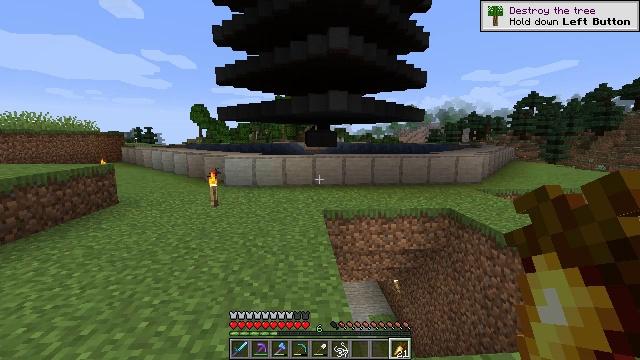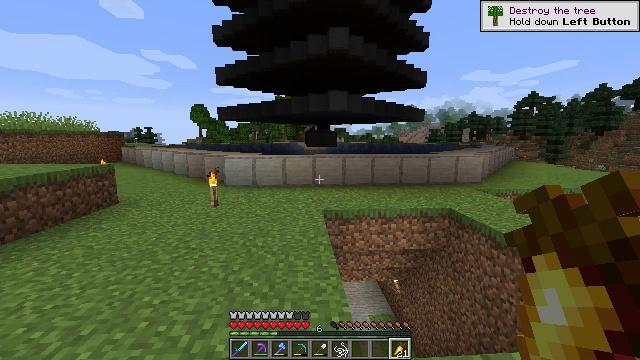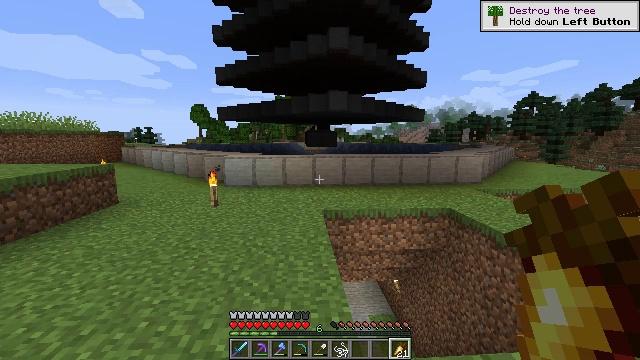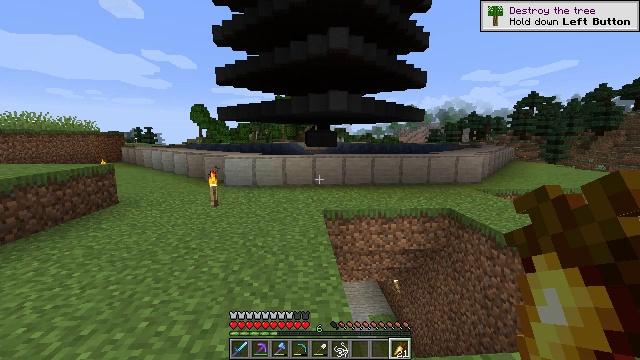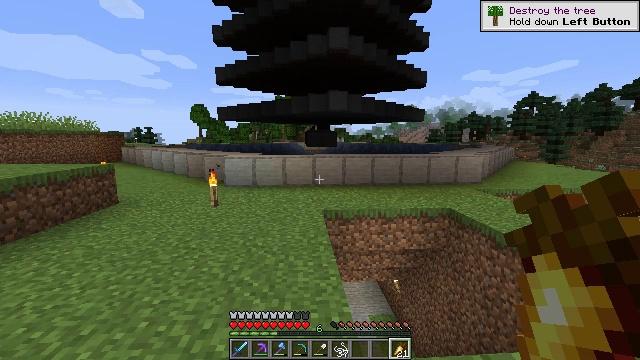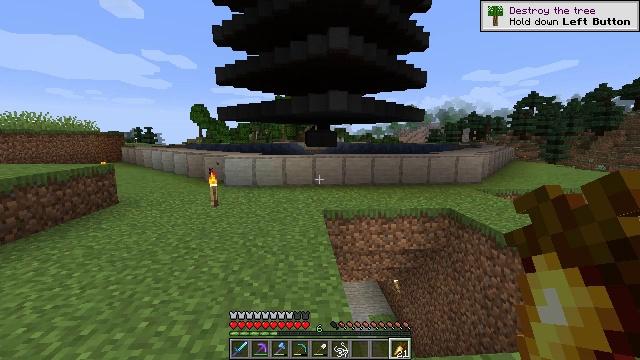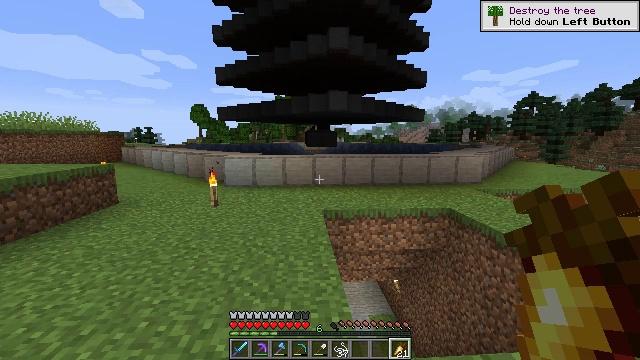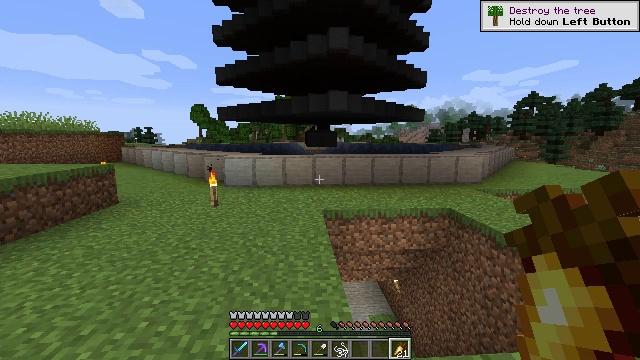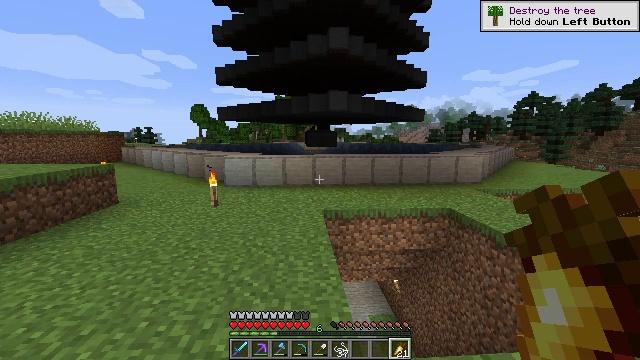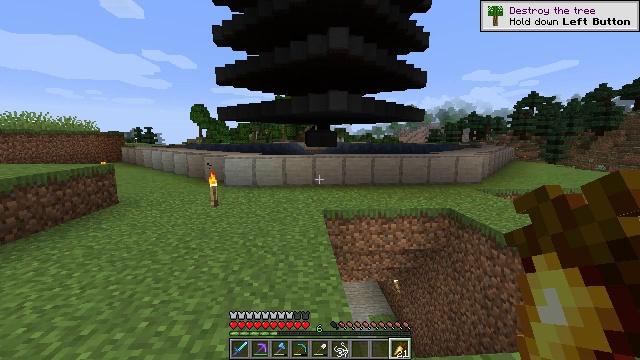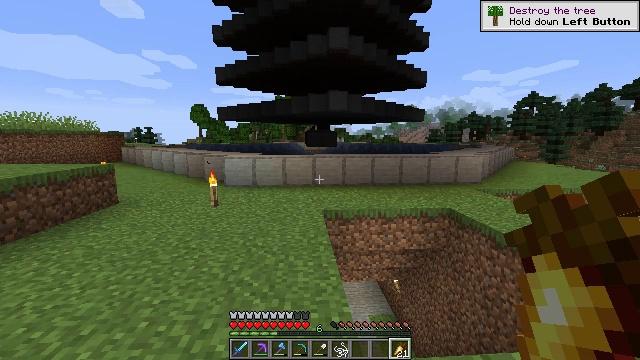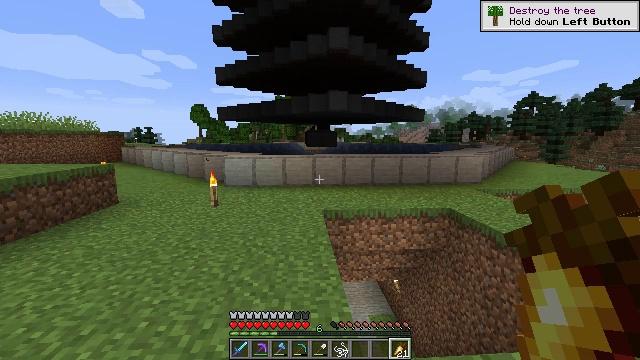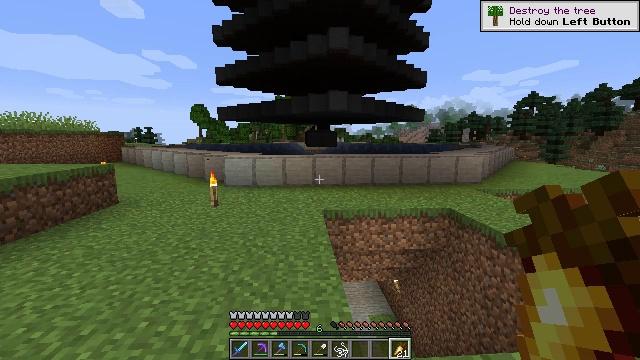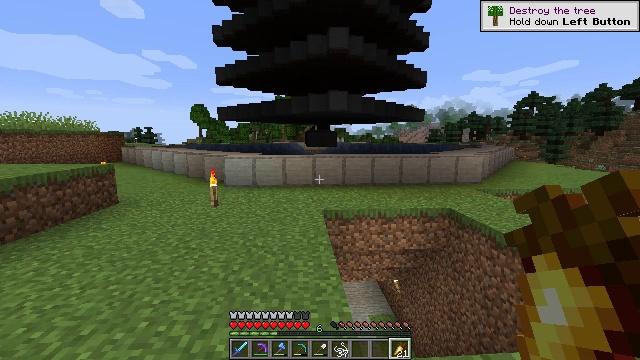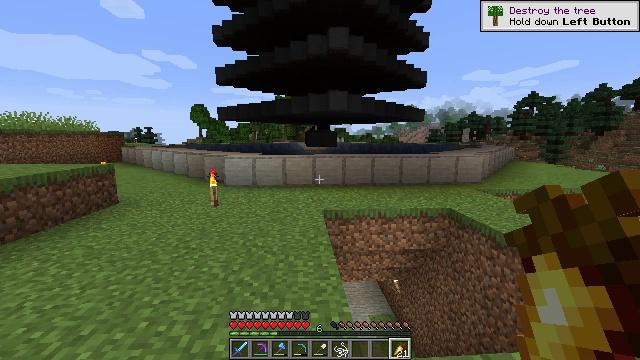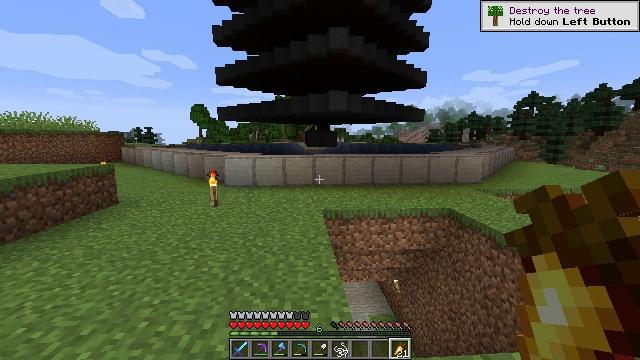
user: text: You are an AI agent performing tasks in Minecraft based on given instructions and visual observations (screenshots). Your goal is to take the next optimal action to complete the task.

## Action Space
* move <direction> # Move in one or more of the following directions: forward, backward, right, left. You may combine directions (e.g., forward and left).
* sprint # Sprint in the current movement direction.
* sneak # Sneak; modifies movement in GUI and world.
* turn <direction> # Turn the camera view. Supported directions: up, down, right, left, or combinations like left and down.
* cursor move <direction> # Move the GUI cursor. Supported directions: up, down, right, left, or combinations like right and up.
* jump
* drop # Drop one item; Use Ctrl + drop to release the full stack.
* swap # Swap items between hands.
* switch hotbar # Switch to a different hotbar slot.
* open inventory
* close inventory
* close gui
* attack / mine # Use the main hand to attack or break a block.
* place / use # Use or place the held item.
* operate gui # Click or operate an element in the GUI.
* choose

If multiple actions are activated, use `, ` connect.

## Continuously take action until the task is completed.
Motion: motion action
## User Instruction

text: Craft a smooth stone.
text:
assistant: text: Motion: no_op
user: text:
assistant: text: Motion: no_op
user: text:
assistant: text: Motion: no_op
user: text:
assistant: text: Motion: no_op
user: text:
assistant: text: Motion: no_op
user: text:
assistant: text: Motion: no_op
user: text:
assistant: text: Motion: no_op
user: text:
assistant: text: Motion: no_op
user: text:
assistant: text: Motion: no_op
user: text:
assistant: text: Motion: no_op
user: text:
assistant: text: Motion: no_op
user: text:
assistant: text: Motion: no_op
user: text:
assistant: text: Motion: no_op
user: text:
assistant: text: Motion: no_op
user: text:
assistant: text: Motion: no_op
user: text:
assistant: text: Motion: no_op
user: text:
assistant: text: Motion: no_op
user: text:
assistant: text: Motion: no_op
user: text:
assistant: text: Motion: no_op
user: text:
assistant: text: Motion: no_op
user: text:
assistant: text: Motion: no_op
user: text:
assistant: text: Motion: no_op
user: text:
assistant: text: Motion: no_op
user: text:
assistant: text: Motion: no_op
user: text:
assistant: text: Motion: no_op
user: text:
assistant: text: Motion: no_op
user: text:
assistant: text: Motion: no_op
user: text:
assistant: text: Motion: no_op
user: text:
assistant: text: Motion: no_op
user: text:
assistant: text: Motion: no_op